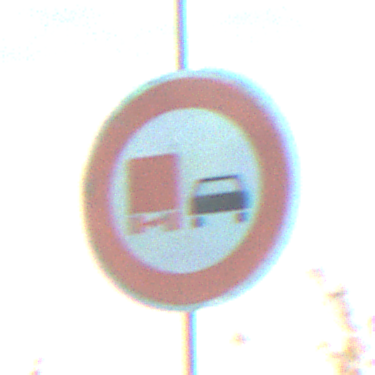
Verkehrszeichen: UeberholverbotKraftfahrzeuge
Umgebung: Outdoor, RoadRail
Tageszeit: SunriseSunset
Wetter: PartlyCloudy
Licht: Natural
Jahreszeit: NotSpecified
Kontrast: HighContrast